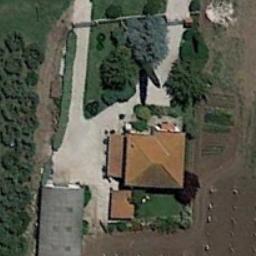
Label: residential